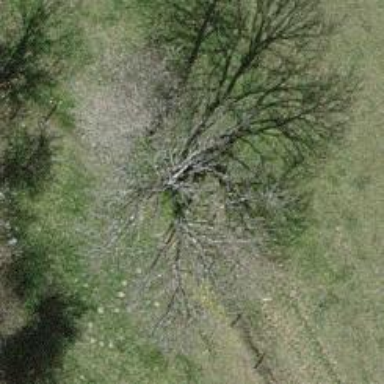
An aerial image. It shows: Single tag "natural: tree."